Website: bh-photo
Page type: address-validator
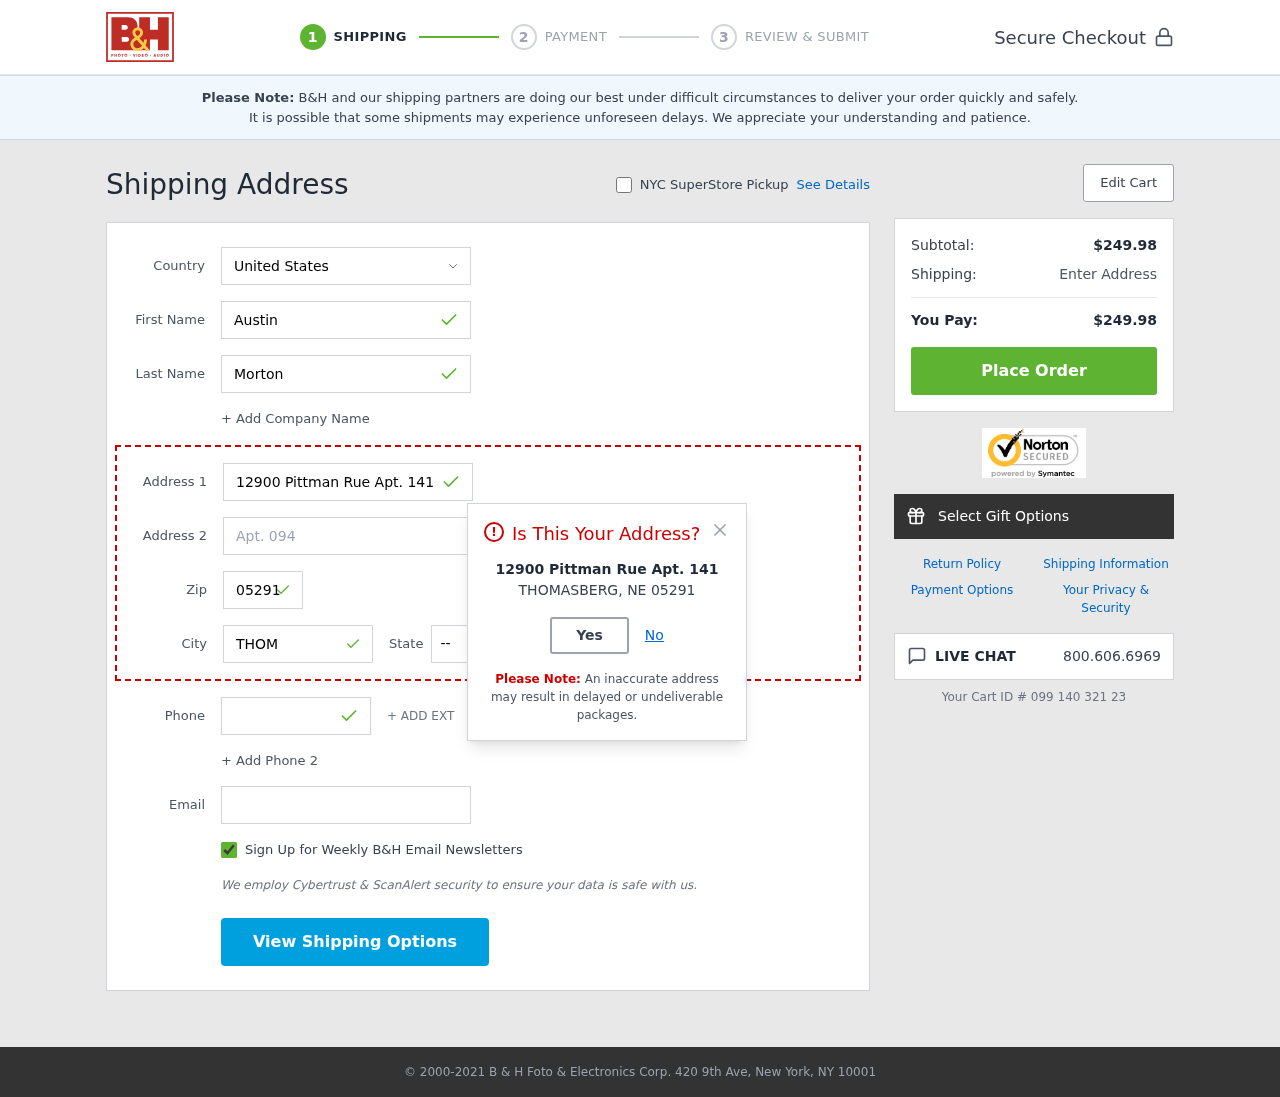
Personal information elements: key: PII_CITY
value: Thomasberg
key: PII_COUNTRY
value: United States
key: PII_EMAIL
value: austin.morton@hotmail.com
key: PII_FIRSTNAME
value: Austin
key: PII_LASTNAME
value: Morton
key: PII_PHONE
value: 4714729385
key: PII_POSTCODE
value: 05291
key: PII_STATE_ABBR
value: NE
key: PII_STREET
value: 12900 Pittman Rue Apt. 141
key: PII_STREET2
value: Apt. 094
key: PII_CITY_MODAL
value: THOMASBERG
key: PII_POSTCODE_FULL
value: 05291
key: PII_POSTCODE_NUMERIC
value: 5291
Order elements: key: ORDER_SUBTOTAL
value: $249.98
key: ORDER_TOTAL
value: $249.98
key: ORDER_ID
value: Your Cart ID # 099 140 321 23